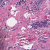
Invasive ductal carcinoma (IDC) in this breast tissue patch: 0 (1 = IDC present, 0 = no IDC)